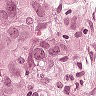
Metastatic tissue present: yes